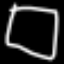
Label: square